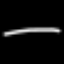
Label: line